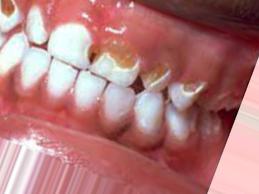
Condition: Caries